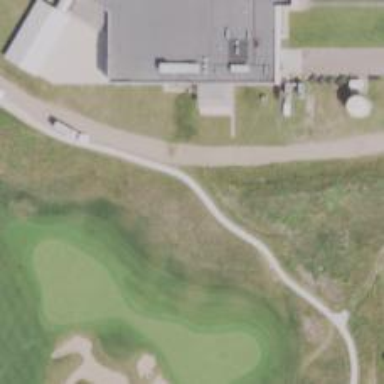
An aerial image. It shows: Path used for both walking and golf.